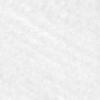
Label: no_change